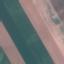
Land use / land cover: AnnualCrop